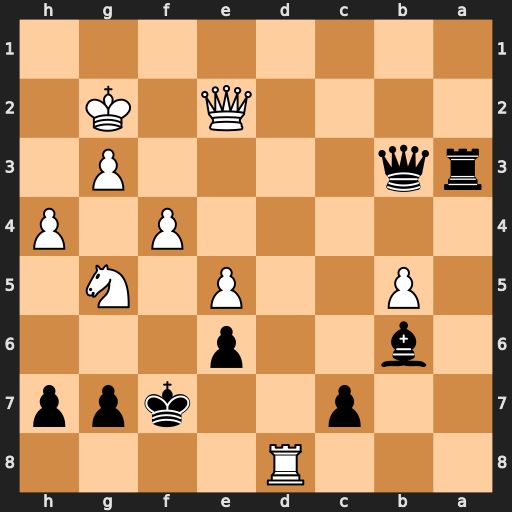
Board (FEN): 3R4/2p2kpp/1b2p3/1P2P1N1/5P1P/rq4P1/4Q1K1/8
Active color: b
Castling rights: -
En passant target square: -
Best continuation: Ke7 Qd3 Qxd3 Rxd3 Rxd3